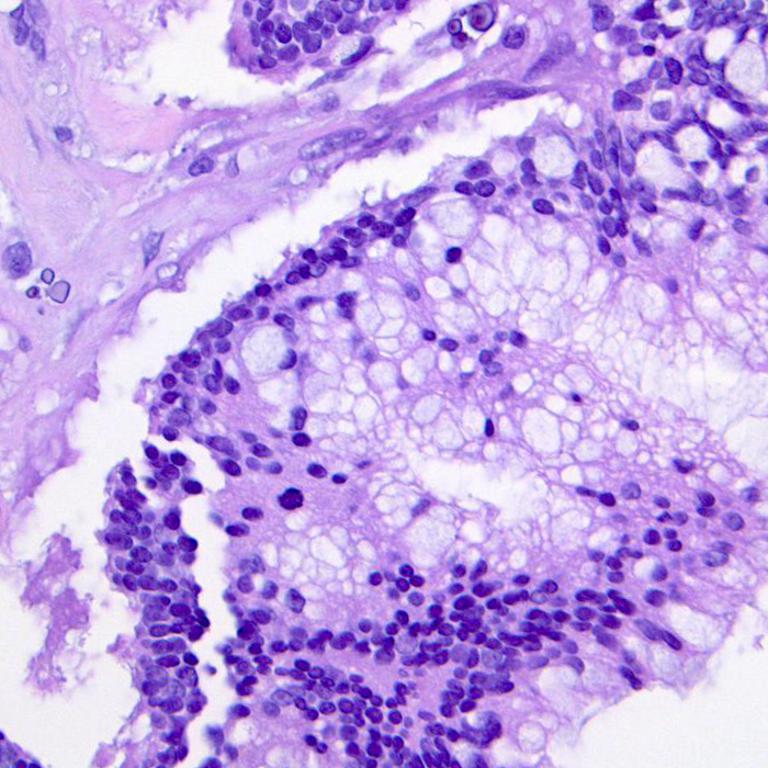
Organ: colon
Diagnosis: adenocarcinomas